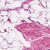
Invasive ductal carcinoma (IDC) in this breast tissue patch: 0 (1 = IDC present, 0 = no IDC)